Question: I am New To windows 8 App Development. I am creating one Windows Tablet Application in Visual studio express 2012 for windows 8. Is it possible to run this app to tablet because i am developing application in visual studio 2012 for windows 8???
I want to add Tab Control to my app like Windows Phone 7 & 8 supports pivot control like i have attached one image here. i want to add same controls in my app as image shown.
one tab control and into each tab there is another tab control. how can i add it to my app?? please help me
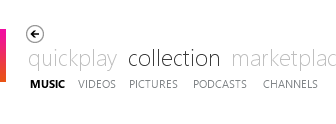
Answer: I'd recommend switching to Visual Studio Express 2013. 2012 should work for 8.0 though. There is no tab control in WinRT XAML. There is a grouped 'GridView' or 'Hub' control that serves similar purposes though. If you'd rather go with the more classic Zune Software-like tabbed interface - you should put a bunch of restyled 'RadioButtons' in a horizontally oriented 'StackPanel' like <URL> and a few overlaid 'Grids' underneath, then switch visibility of these panels based on the checked 'RadioButton'.